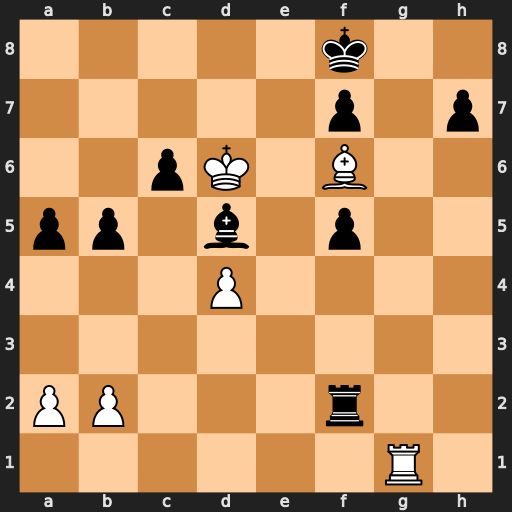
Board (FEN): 5k2/5p1p/2pK1B2/pp1b1p2/3P4/8/PP3r2/6R1
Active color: w
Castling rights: -
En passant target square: -
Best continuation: Be7+ Ke8 Rg8#